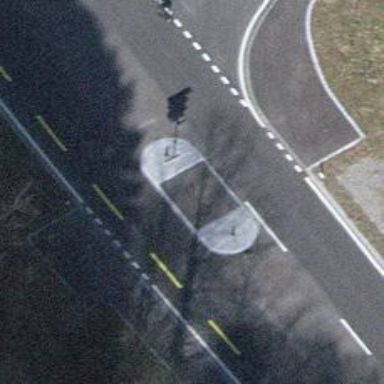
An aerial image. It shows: Unmarked crossing with pedestrian island.